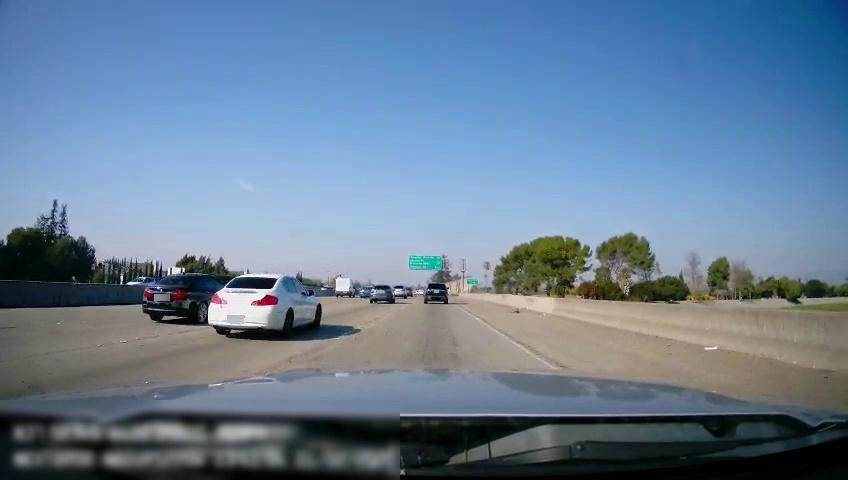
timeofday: Day
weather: Sunny
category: Drivable Space
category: Vehicles | SUV
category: Vehicles | SUV
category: Vehicles | SUV
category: Vehicles | Car
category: Vehicles | Van
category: Vehicles | Car
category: Vehicles | Car
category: Lanes | Current Lane
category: Lanes | Current Lane
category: Lanes | Alternate Lane
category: Lanes | Alternate Lane
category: Traffic | Signs